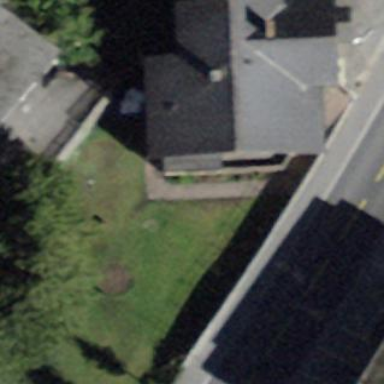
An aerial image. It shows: Flat-roofed building.